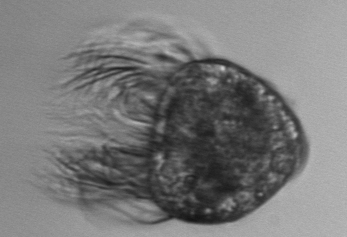
Label: Pelagostrobilidium